Question: So I was trying to use a 3D object (.dae 1.4, exported with Cinema4D r13) in my SceneKit/Swift project. I left the provided code and just changed:
'''
let scene = SCNScene(named: "art.scnassets/ship.dae")!
'''
to fit mine:
'''
let scene = SCNScene(named: "art.scnassets/pyramid.dae")!
'''
I did also import the file into the project where it is supposed to be (in the art.scnassets). I can preview the file just like the default ship so that should be correct.
I also changed:
'''
let ship = scene.rootNode.childNodeWithName("ship", recursively: true)!
'''
to fit mine again:
'''
let pyramide = scene.rootNode.childNodeWithName("pyramid", recursively: true)!
'''
When I now run the project then it crashes and gives me the following error in the second line I modified.
'fatal error: unexpectedly found nil while unwrapping an Optional value'
I saw this error in some other posts already but it didn't actually fit my case and did not help me either.
Does anyone have an idea how to solve this?
I created the same project but with Obj-C instead of Swift and it does not complain but only shows me this: (yes, I made sure it's coordinates are 0,0,0 and no, its not the color)

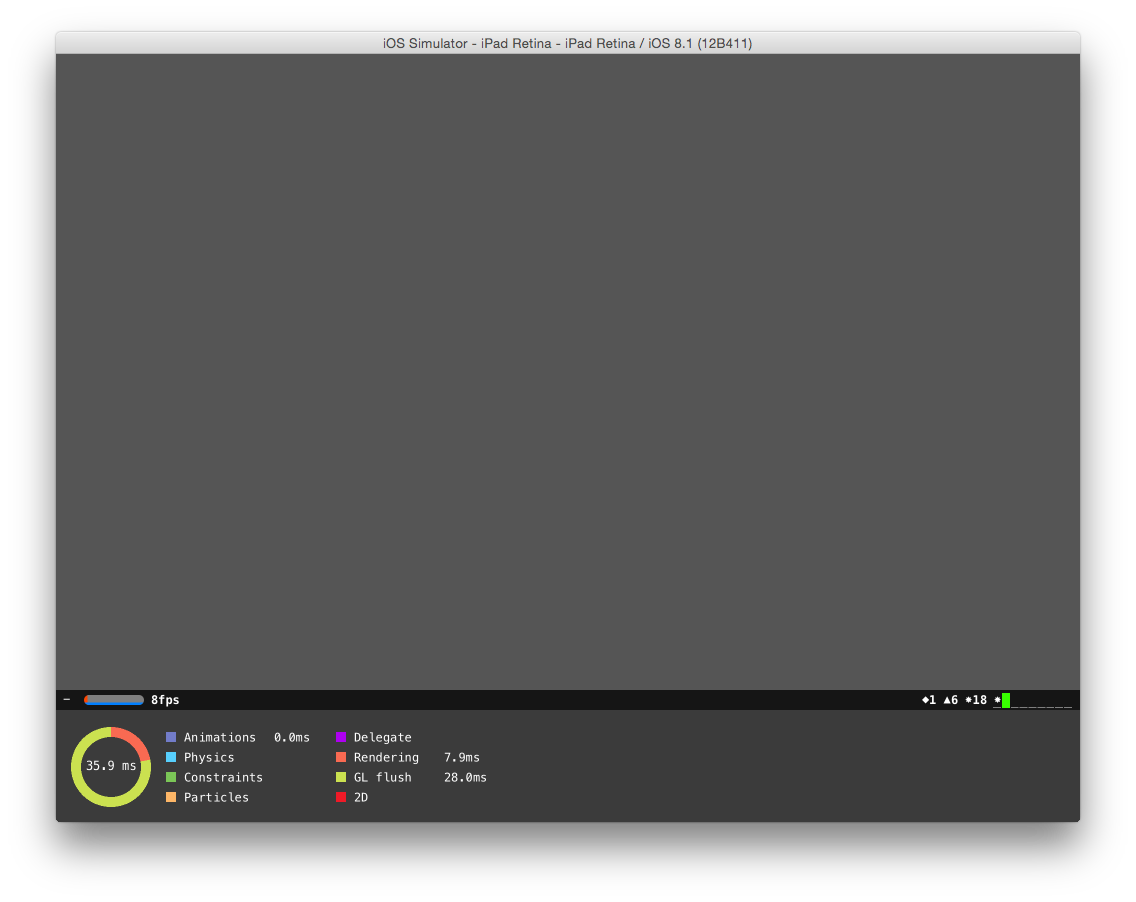
Answer: You probably don't have a node named 'pyramid' in your DAE file, so the 'childNodeWithName' is returning nil, and since you're force-unwrapping that return value you crash.
You can look at that file in Xcode and examine node names there to make sure you have the name right.
Also, you might consider restructuring your code to report meaningful errors when your find a nil you aren't expecting:
'''
if let pyramid = scene.rootNode.childNodeWithName(...) {
...
} else {
fatalError("missing pyramid mode in scene file")
}
'''